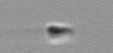
Label: flagellate_morphotype3